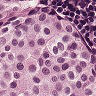
Metastatic tissue present: yes